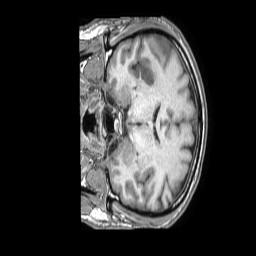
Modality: T1w
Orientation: coronal
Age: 47
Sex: male
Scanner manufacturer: philips
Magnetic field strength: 1.5 T
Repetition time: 0.007102 s
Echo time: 0.003205 s